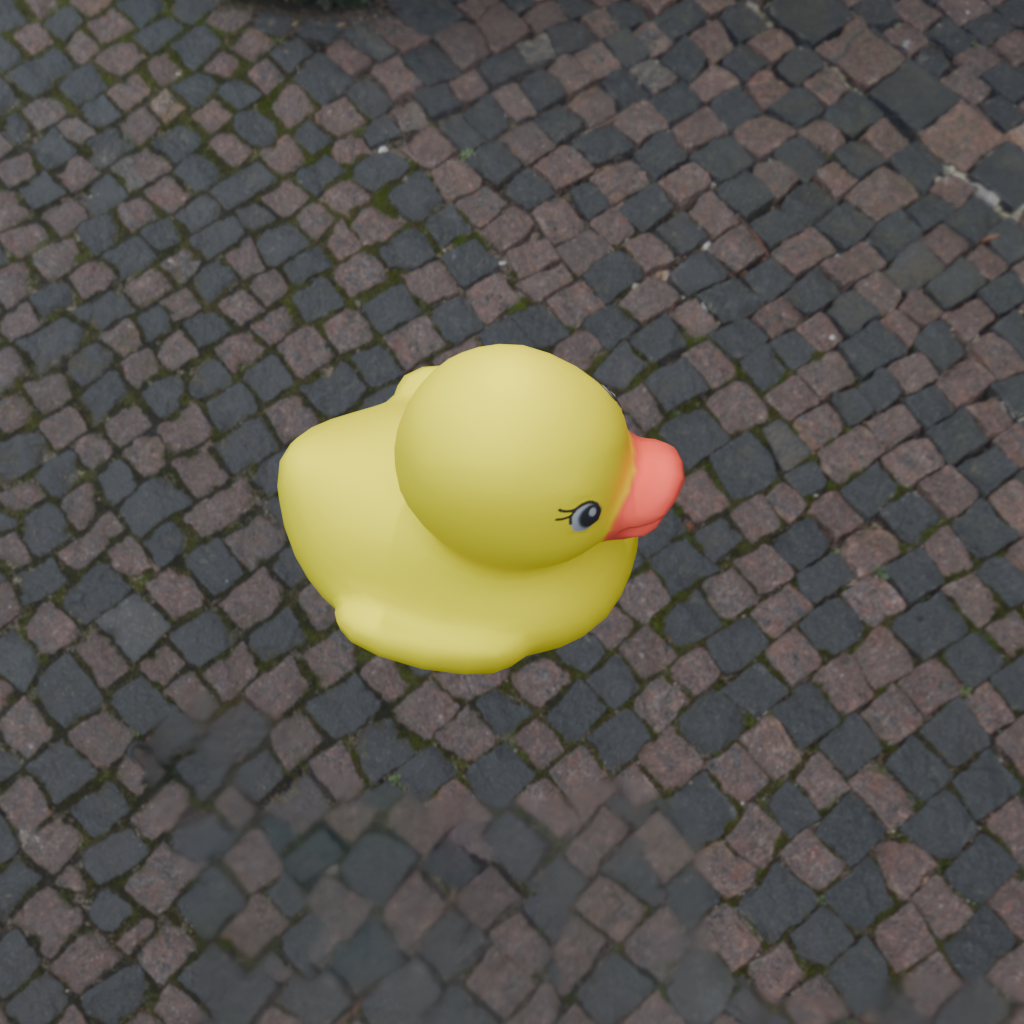
an image of a yellow rubber duck seen from <right_top> ourtyard with historic red brick buildings.